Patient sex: M
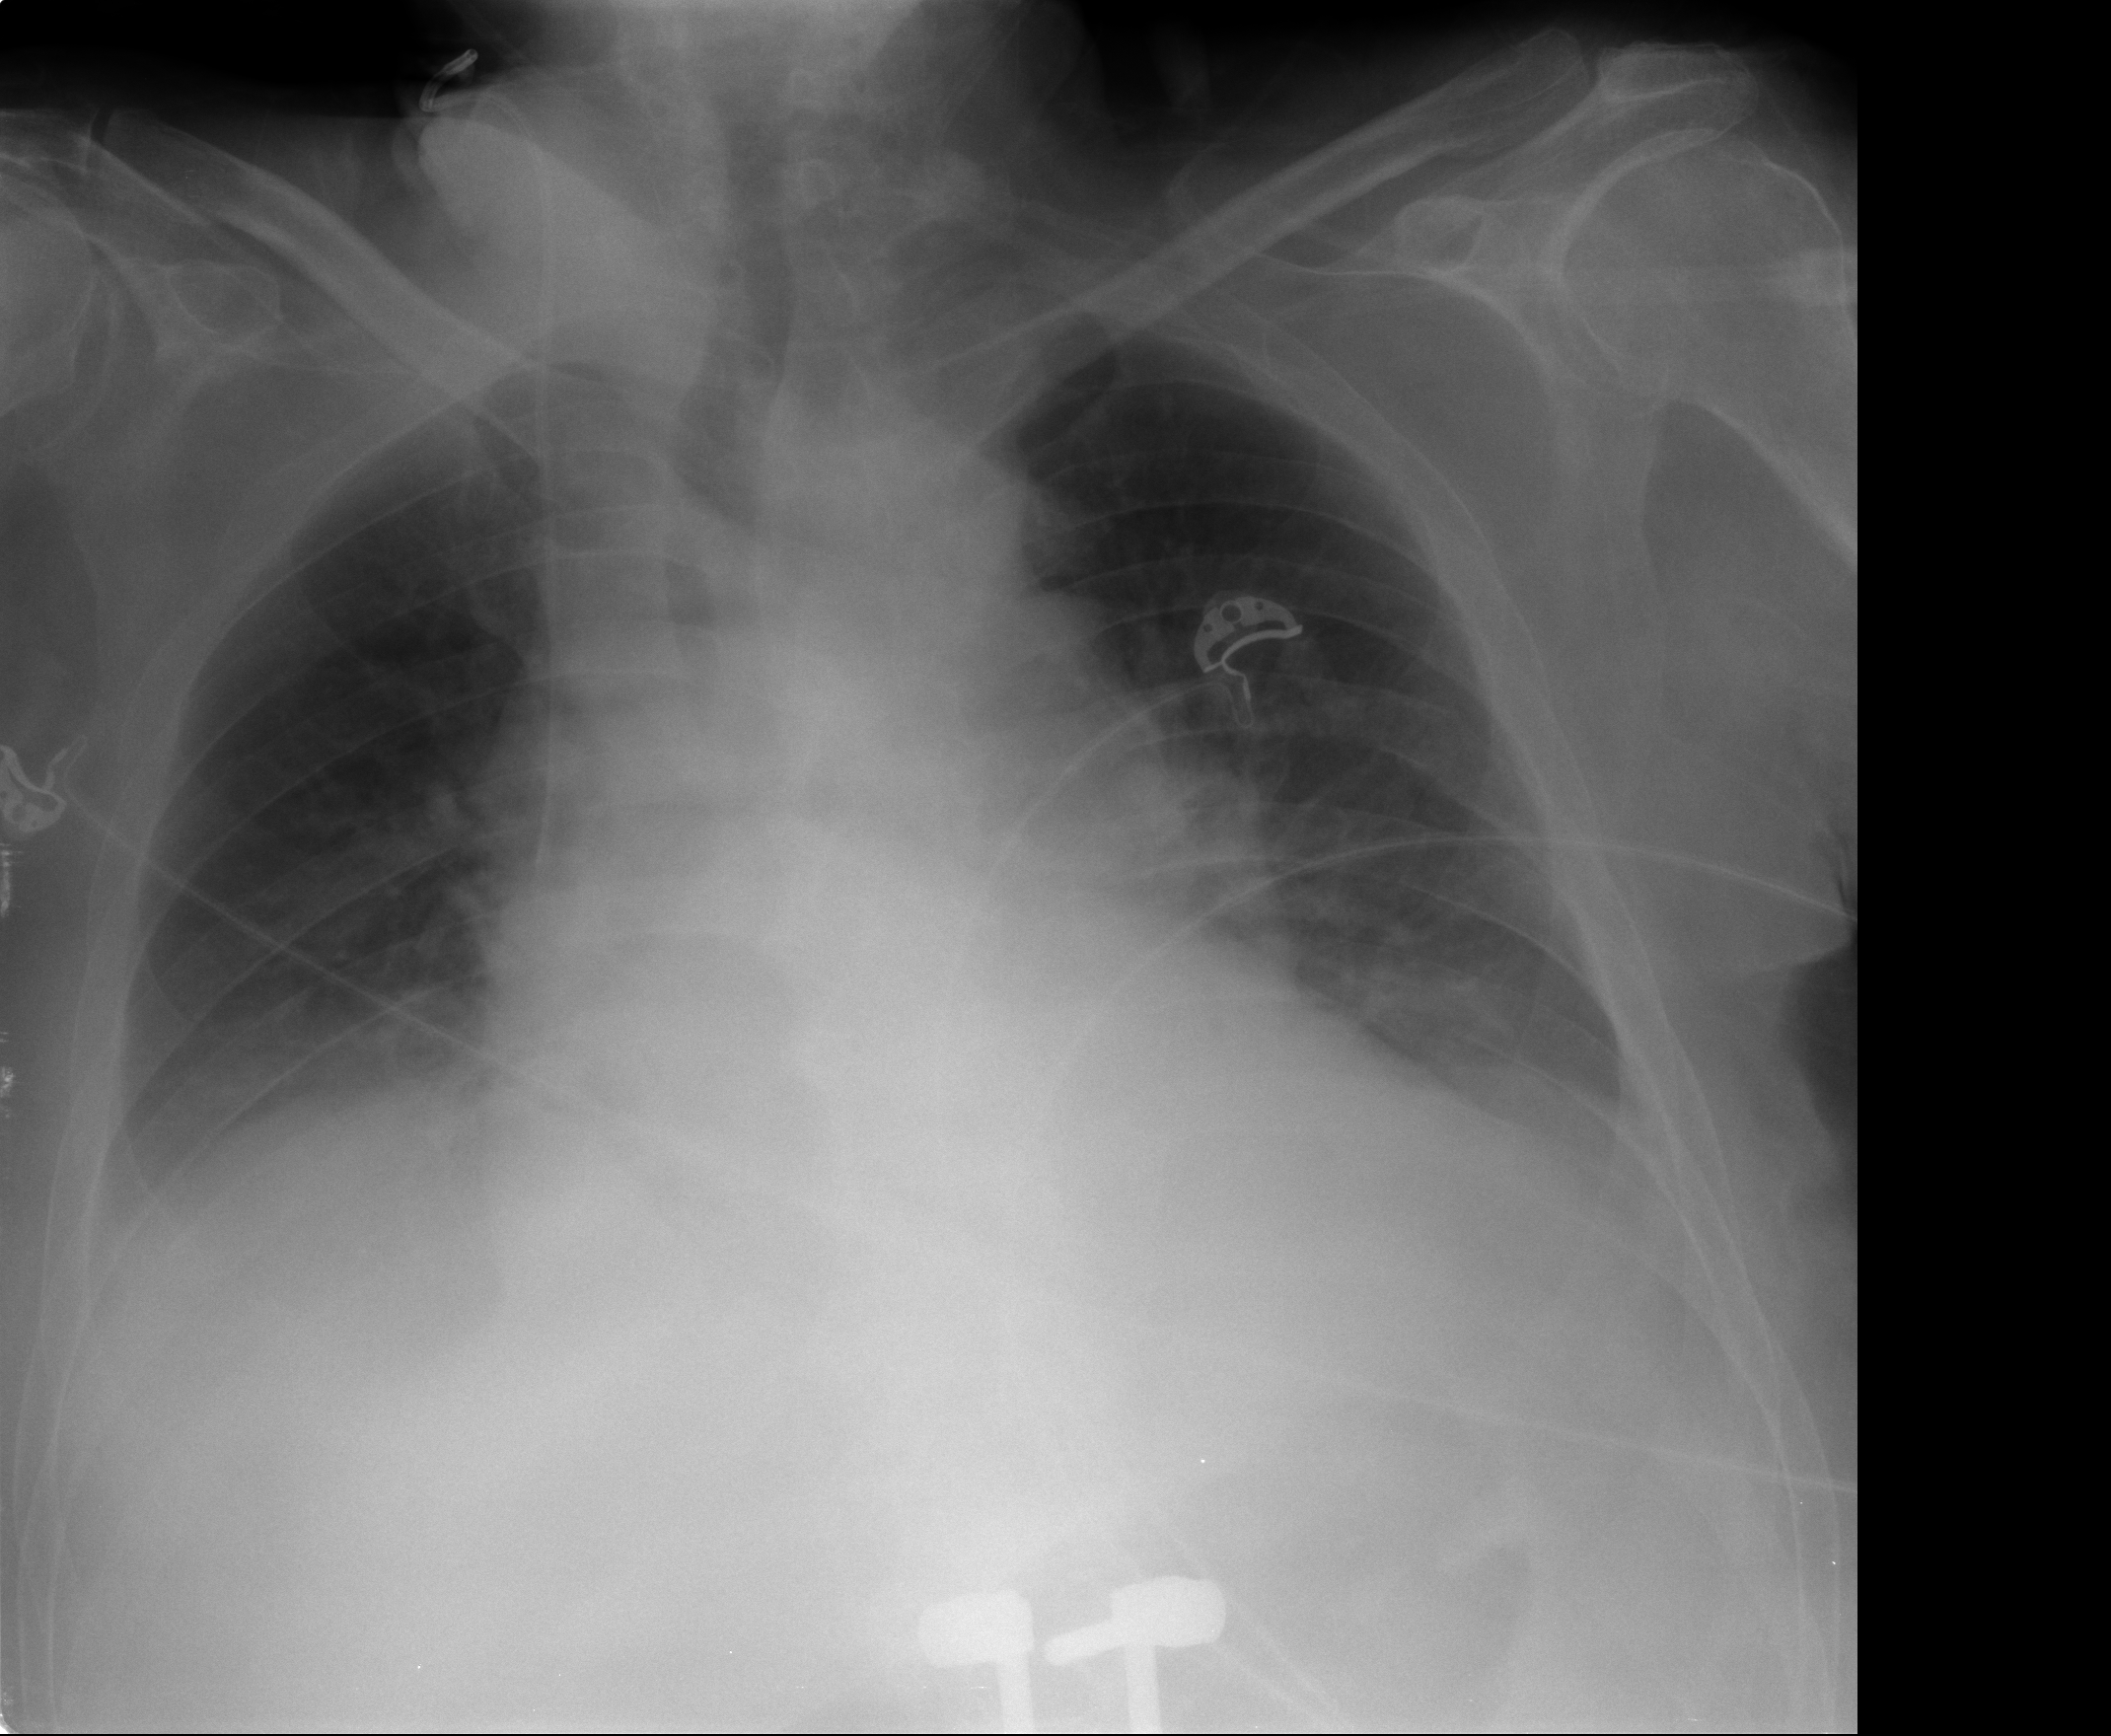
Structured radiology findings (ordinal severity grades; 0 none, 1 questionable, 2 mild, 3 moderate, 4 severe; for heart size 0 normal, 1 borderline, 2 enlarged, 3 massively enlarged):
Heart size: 2
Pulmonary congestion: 0
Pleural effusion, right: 2
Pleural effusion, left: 2
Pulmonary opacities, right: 0
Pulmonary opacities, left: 0
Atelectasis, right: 2
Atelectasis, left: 2